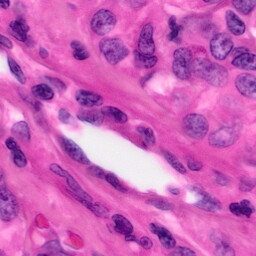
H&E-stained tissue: Pancreatic